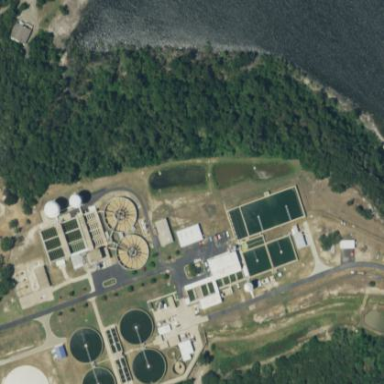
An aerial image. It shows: Water works facility.